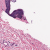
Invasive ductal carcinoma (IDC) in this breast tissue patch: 0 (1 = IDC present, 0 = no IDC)